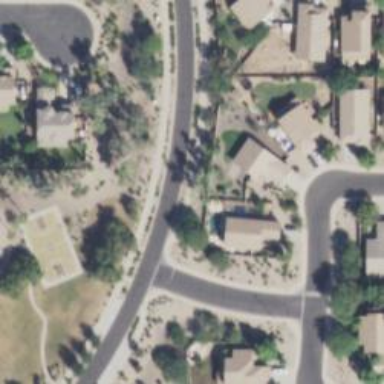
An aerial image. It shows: Asphalt road in residential area.